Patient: sex M, age 31
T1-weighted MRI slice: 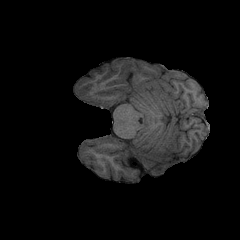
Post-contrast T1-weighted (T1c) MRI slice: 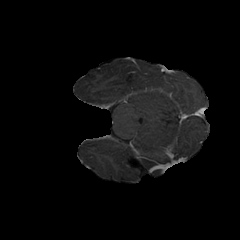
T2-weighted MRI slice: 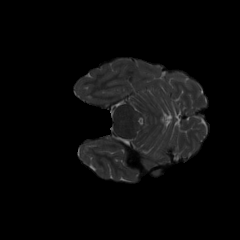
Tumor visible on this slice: no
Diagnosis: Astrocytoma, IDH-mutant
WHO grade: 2